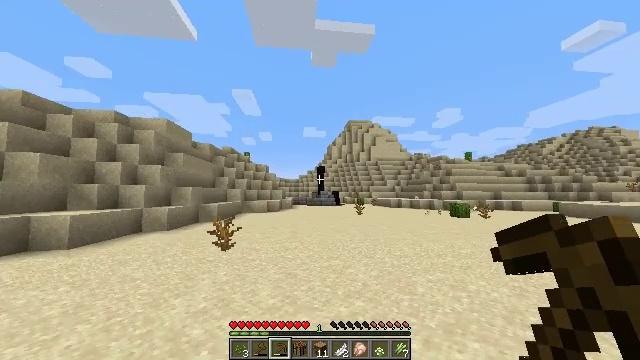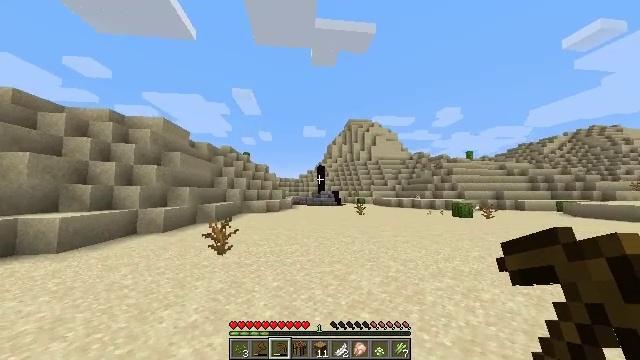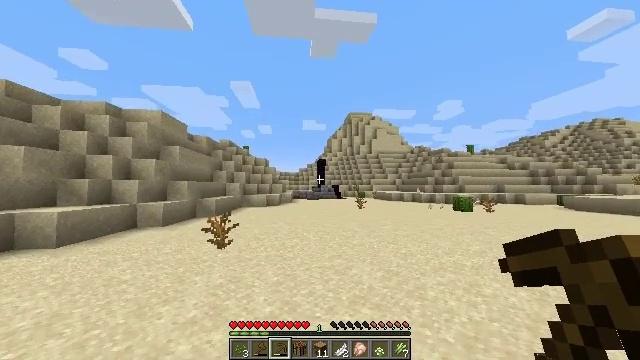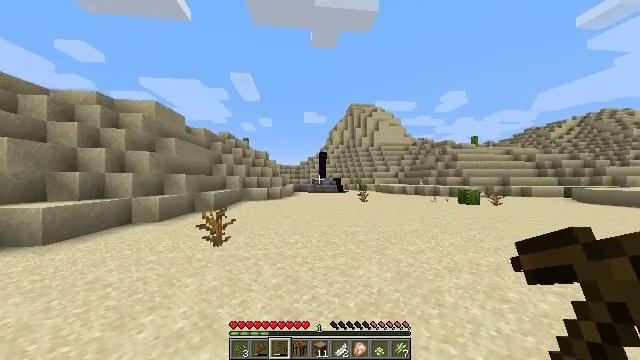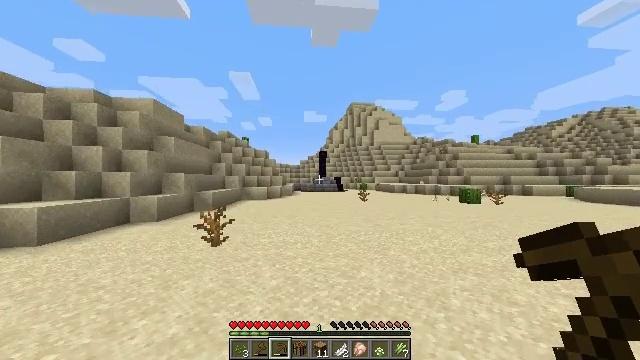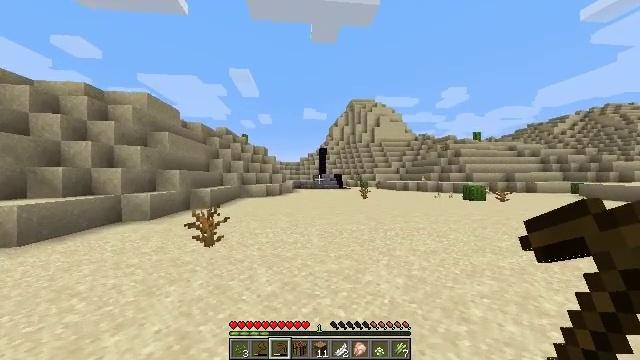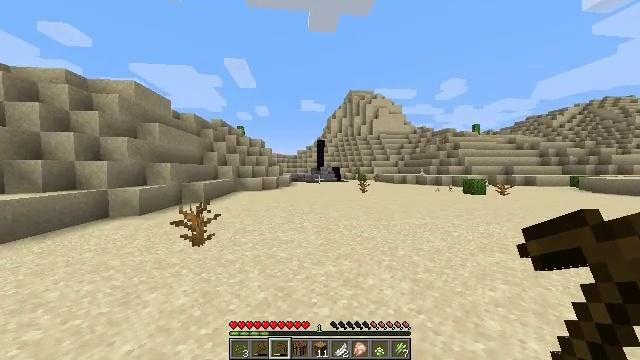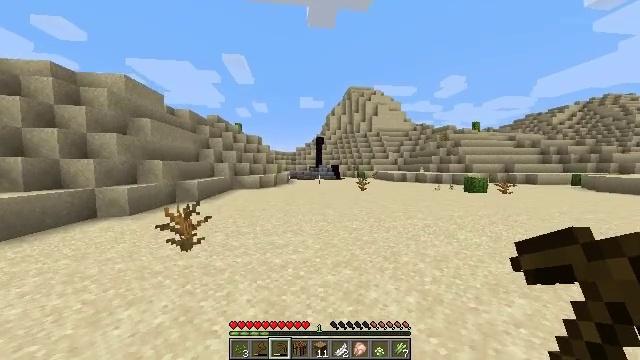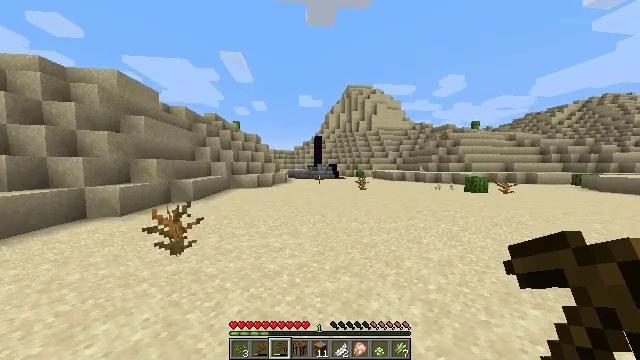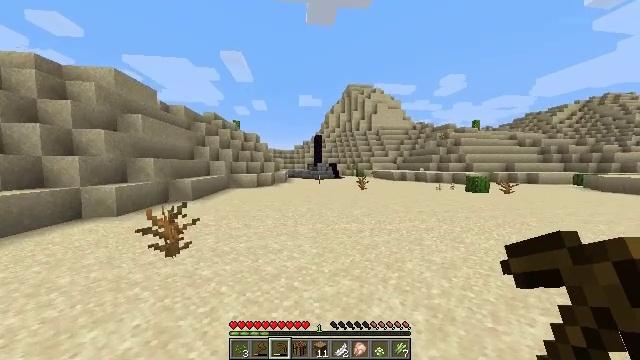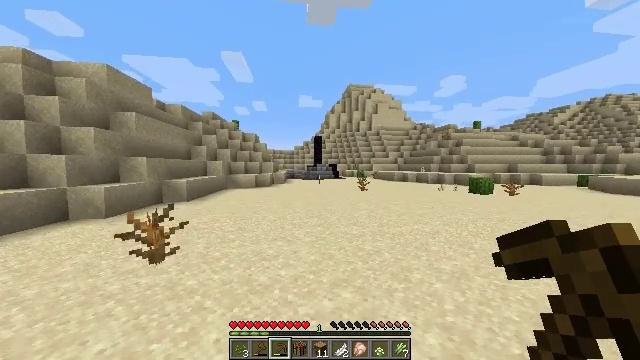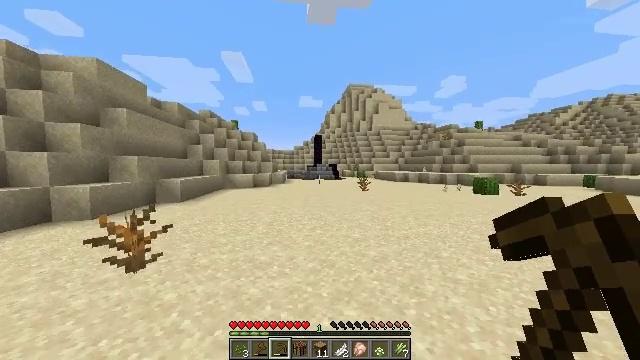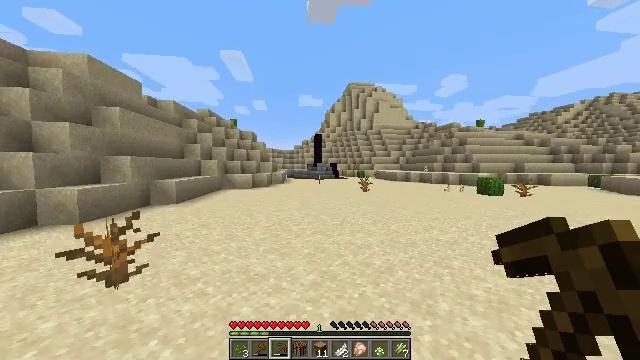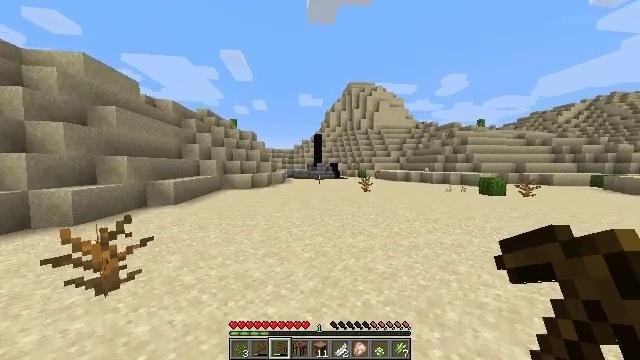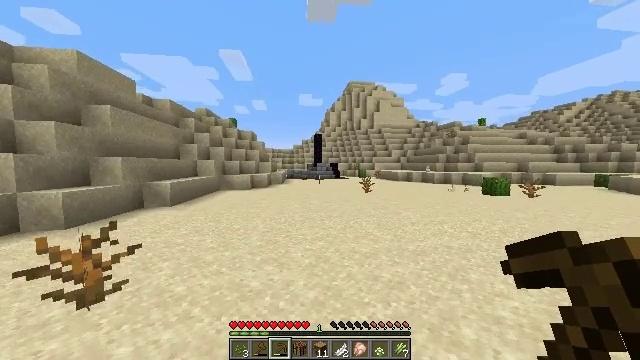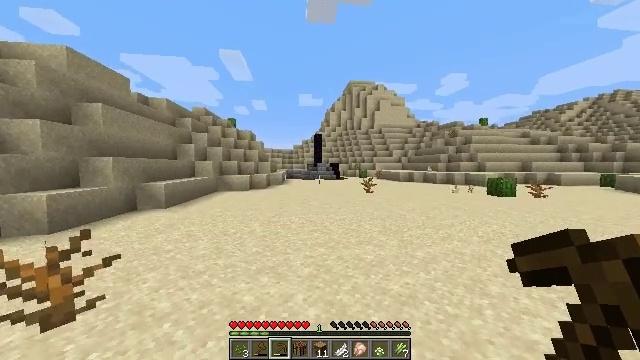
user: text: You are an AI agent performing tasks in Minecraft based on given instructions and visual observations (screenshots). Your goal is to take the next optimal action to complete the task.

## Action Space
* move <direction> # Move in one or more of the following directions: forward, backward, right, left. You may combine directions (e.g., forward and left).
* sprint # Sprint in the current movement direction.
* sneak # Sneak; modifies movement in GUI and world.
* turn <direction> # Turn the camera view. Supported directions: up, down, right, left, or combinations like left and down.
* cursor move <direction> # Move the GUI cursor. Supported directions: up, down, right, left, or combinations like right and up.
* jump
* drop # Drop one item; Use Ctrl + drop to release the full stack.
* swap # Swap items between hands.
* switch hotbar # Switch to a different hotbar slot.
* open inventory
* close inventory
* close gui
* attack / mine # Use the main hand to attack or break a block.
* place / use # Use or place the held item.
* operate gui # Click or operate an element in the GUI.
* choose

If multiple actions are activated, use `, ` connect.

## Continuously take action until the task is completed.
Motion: motion action
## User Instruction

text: Mine the dead bush in the desert.
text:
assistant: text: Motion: move forward
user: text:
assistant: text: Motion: move forward, turn down
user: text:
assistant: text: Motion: move forward, turn down
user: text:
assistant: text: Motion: move forward
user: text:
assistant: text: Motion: move forward
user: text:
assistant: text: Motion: move forward, turn down
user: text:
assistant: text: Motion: move forward
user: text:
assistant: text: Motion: move forward
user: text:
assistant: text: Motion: move forward
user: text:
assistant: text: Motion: move forward
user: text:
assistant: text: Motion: move forward
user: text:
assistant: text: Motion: move forward
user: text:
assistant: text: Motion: move forward
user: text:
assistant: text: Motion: move forward
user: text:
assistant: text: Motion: no_op
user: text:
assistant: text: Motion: no_op
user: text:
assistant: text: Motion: move forward
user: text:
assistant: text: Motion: move forward
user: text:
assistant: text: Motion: move forward
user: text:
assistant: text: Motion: move forward
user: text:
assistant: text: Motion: move forward
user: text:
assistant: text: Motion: move forward
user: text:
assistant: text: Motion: move forward
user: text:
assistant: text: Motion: move forward
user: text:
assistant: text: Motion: move forward
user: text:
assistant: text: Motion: move forward
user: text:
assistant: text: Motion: move forward
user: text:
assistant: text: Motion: move forward
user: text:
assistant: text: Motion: move forward, turn right
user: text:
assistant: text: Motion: move forward